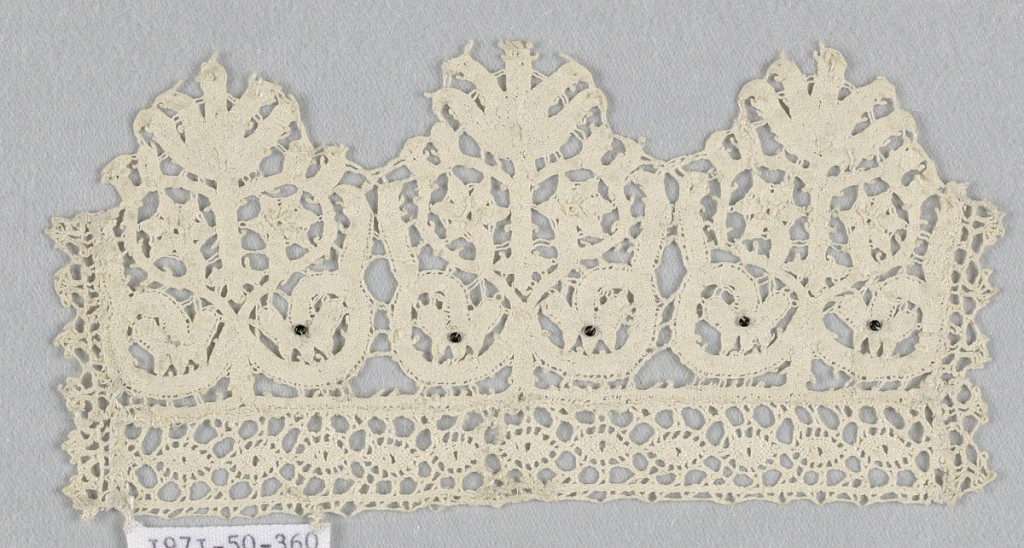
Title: Fragment
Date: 16th century
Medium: linen, black beads Technique: bobbin lace, discontinuous tape
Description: Band with three plants forming tabs.